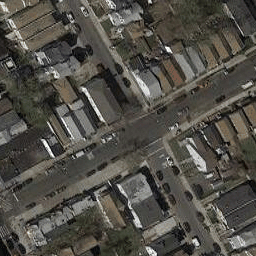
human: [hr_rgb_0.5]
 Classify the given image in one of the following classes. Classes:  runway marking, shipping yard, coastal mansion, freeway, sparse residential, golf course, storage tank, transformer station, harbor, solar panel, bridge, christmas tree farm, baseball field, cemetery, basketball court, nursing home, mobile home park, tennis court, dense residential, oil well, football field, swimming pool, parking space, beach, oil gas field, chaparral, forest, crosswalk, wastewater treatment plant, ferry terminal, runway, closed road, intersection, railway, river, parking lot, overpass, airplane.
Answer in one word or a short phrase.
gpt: intersection